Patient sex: F
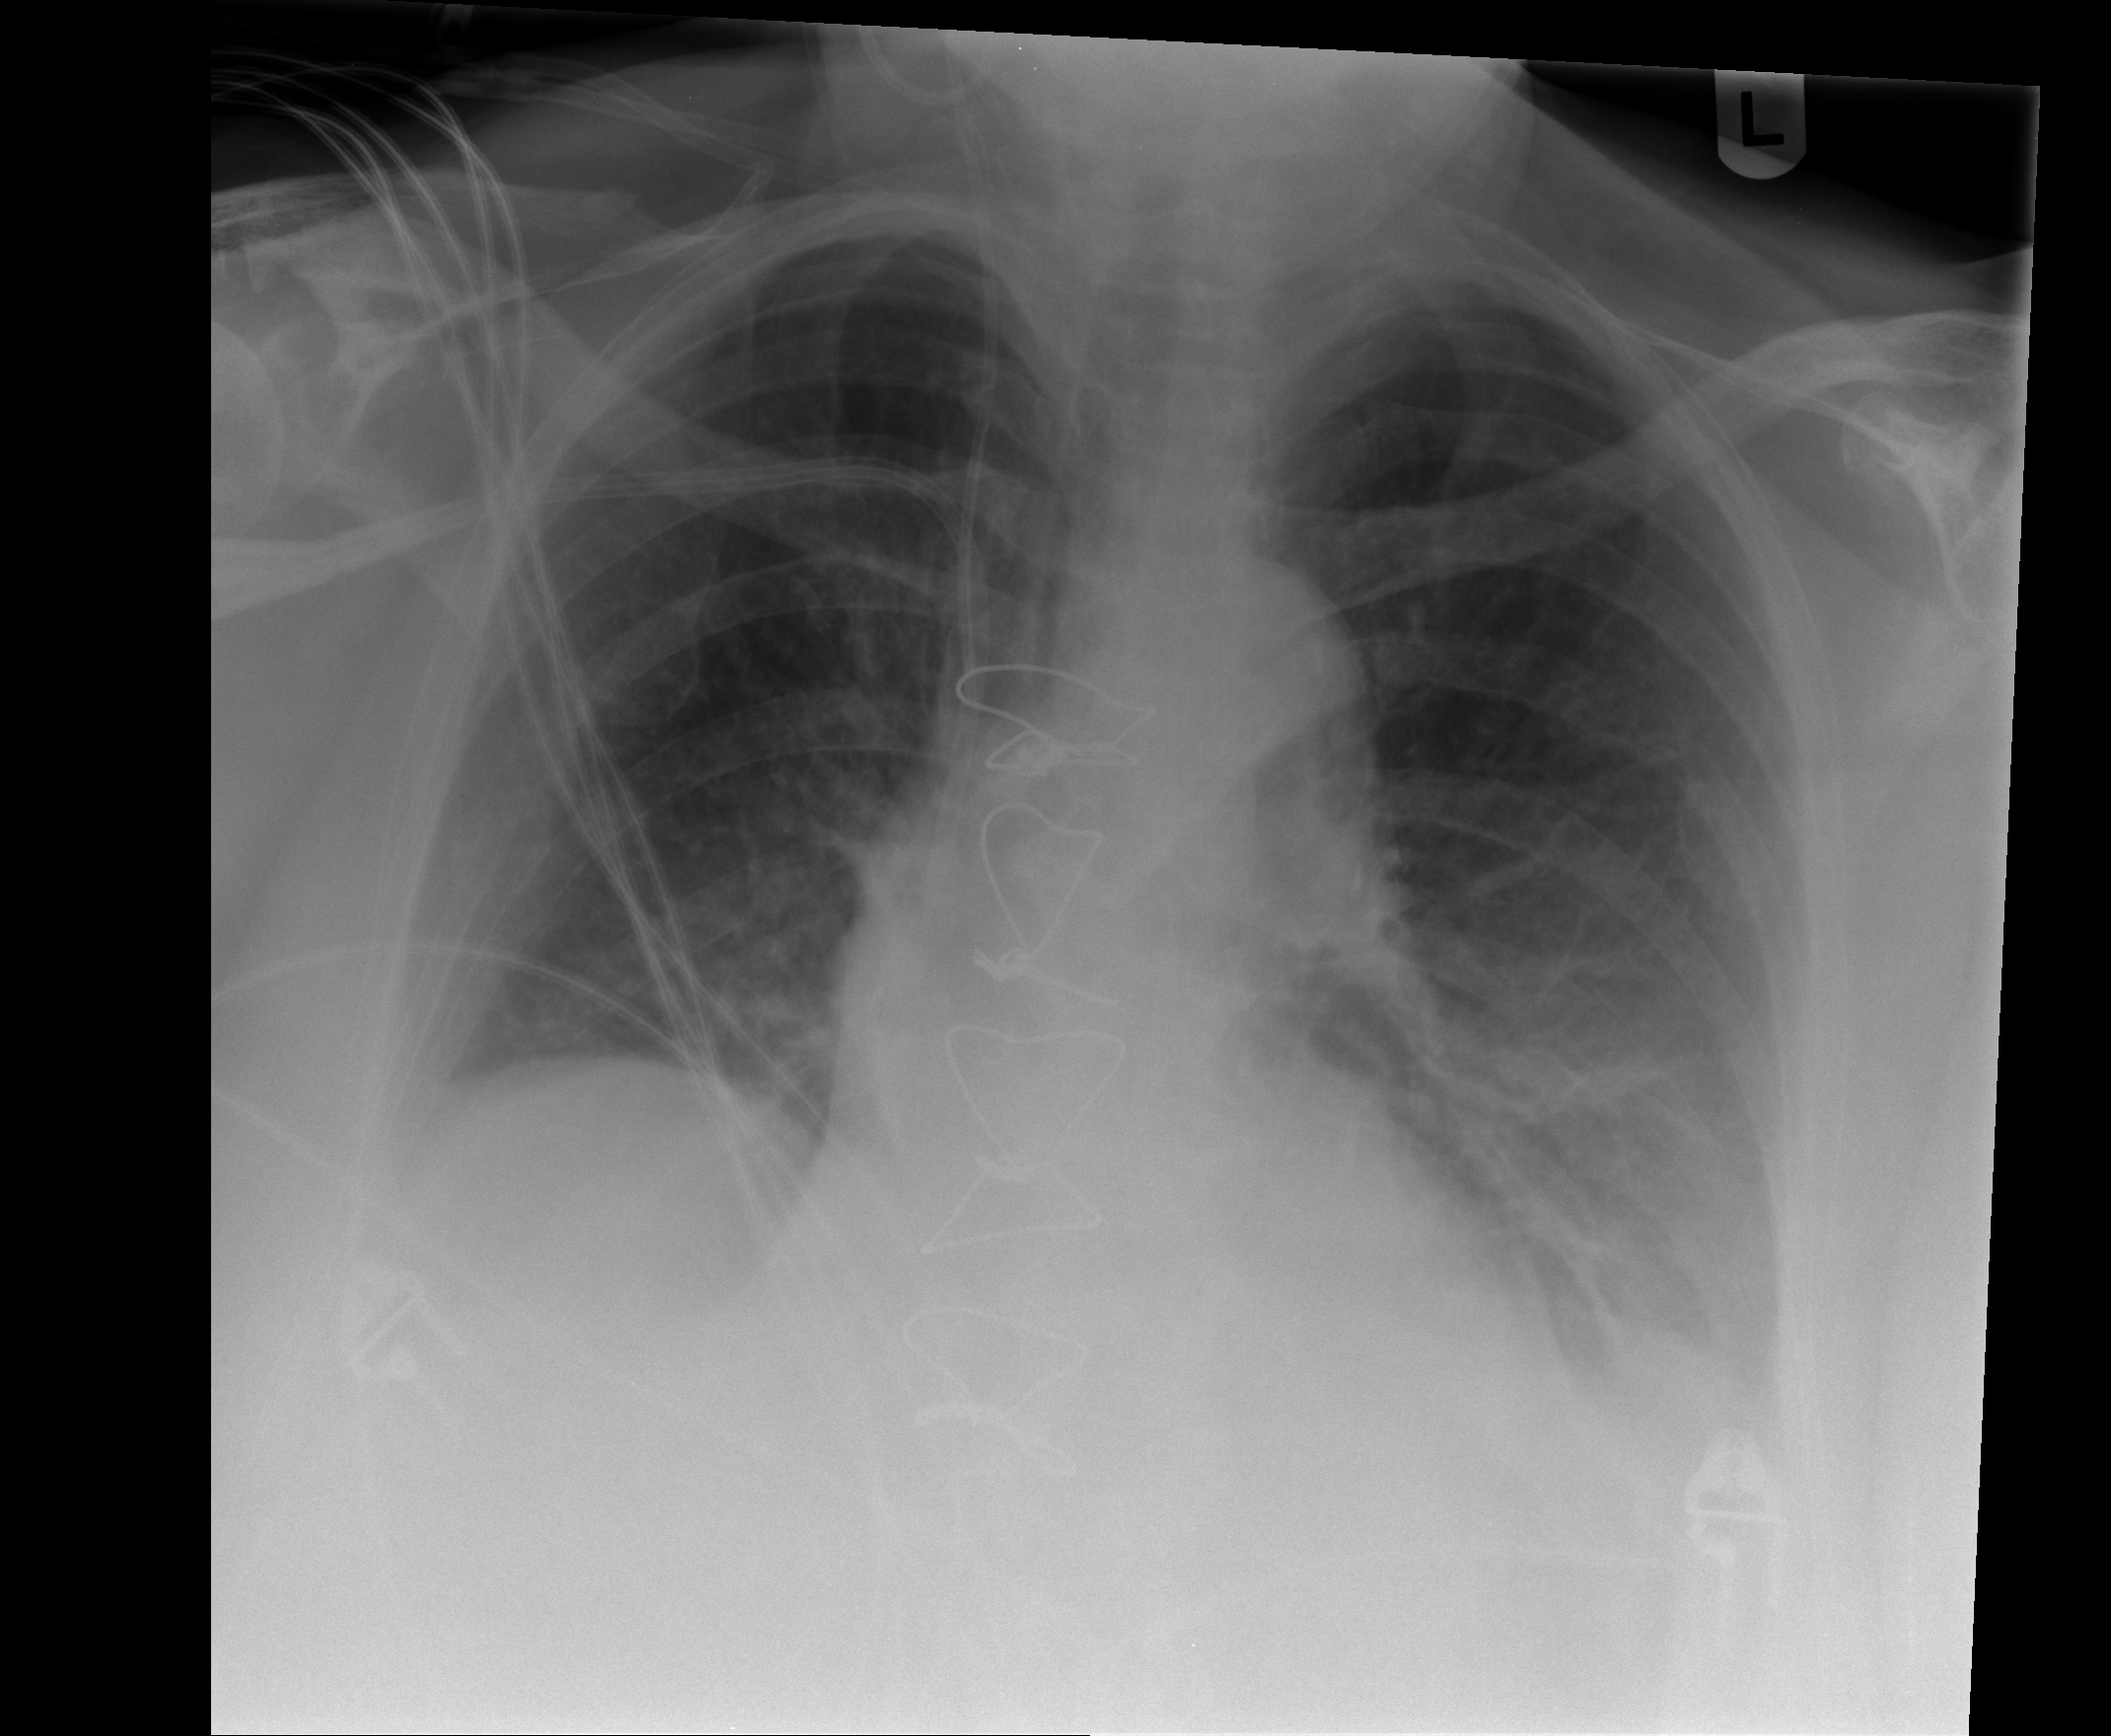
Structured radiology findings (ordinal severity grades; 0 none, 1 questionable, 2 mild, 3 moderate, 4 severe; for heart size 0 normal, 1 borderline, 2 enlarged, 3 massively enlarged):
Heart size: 0
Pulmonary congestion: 1
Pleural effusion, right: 0
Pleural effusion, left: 2
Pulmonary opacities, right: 0
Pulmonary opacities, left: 0
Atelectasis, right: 0
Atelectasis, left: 2